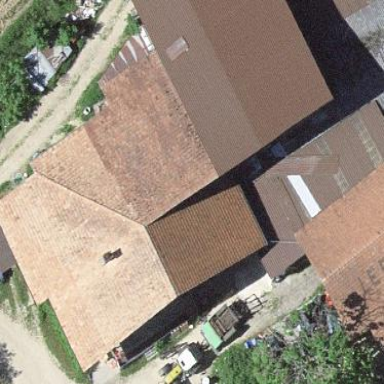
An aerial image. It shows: Farm building.